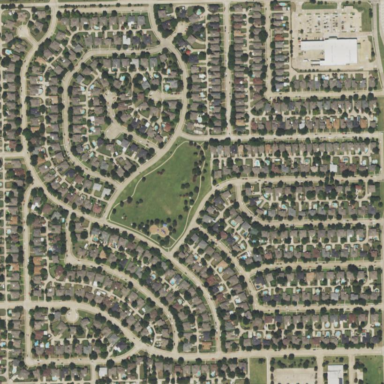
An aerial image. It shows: Residential neighbourhood.